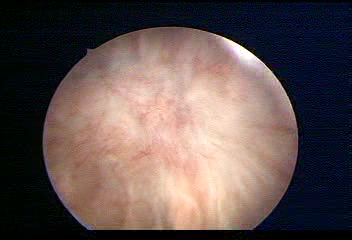
Modality: WLC
Class: Normal mucosa
Bladder cancer association: No